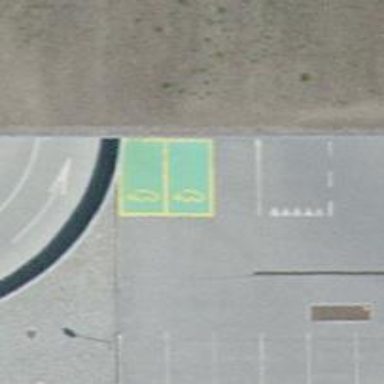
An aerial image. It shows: Charging station.